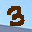
Label: 3